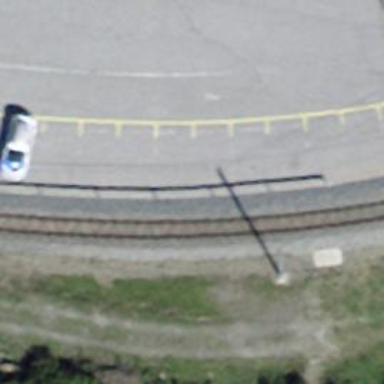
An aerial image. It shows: Narrow-gauge railway track with electrified contact line. The railway has one track.